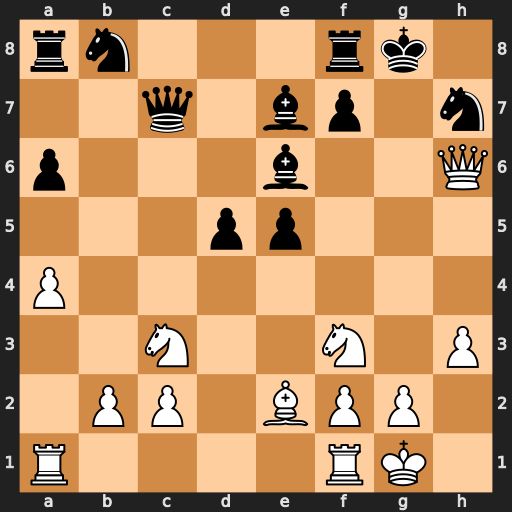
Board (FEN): rn3rk1/2q1bp1n/p3b2Q/3pp3/P7/2N2N1P/1PP1BPP1/R4RK1
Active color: w
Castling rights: -
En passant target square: -
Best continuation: Bd3 e4 Nxe4 dxe4 Bxe4